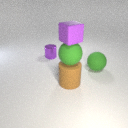
large green rubber sphere below small purple rubber cube